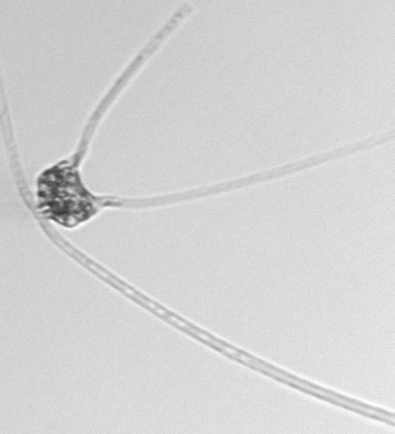
Label: Chaetoceros_peruvianis